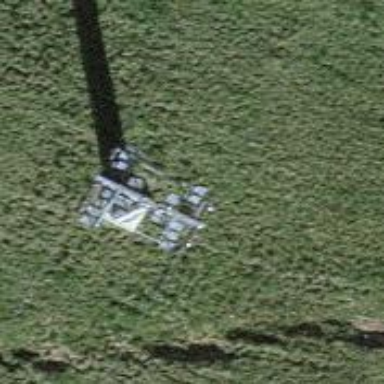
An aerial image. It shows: Pylon used for aerialway.